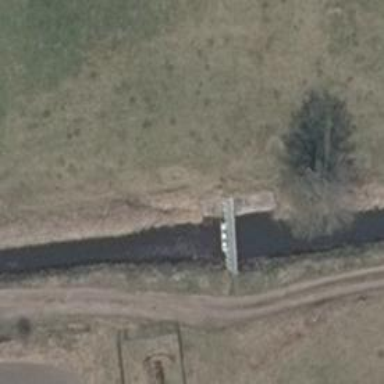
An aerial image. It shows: Metal bridge over path.